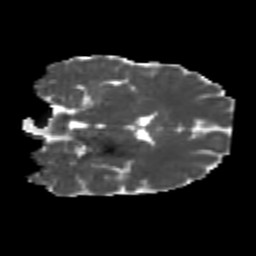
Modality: MD
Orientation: coronal
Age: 20
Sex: male
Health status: healthy
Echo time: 0.074 s